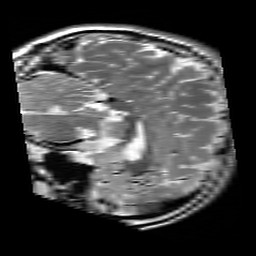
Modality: T2w
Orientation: sagittal
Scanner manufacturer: siemens
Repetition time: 3.9 s
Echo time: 0.076 s